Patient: sex F, age 35
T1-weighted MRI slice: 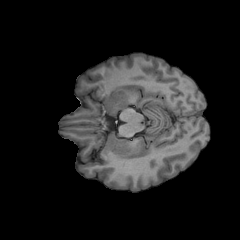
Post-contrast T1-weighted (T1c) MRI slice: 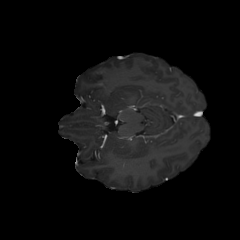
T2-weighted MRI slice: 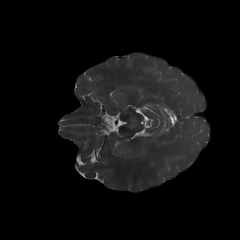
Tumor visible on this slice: no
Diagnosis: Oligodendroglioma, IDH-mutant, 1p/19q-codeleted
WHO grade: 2